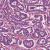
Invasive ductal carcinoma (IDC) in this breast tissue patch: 1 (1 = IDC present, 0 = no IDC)